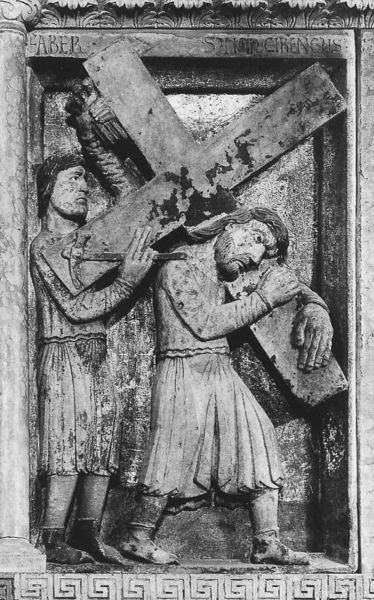
Titel: Lettner, Pontile
Standort: Modena, Dom S. Gimignano (EU - I - Emilia-Romagna)
Schlagwörter: mann, umhang, weiß, grau, holz, männer, profil, schwarz, säule, blick, bart, falten, johannes, mensch, stein, tragen, hände, gewand, haare, relief, schwer, inschrift, nagel, nägel, foto, fotografie, kreuz, schuh, schnitzerei, christus, jesus, kreuzigung, hammer, hilfe, schmerz, männder, mäander, kreuzgang, tragend, faber, passion, golgatha, gru, kreuzweg, kreuztragung, hilz, kreutigung, ir, shi, cirengus